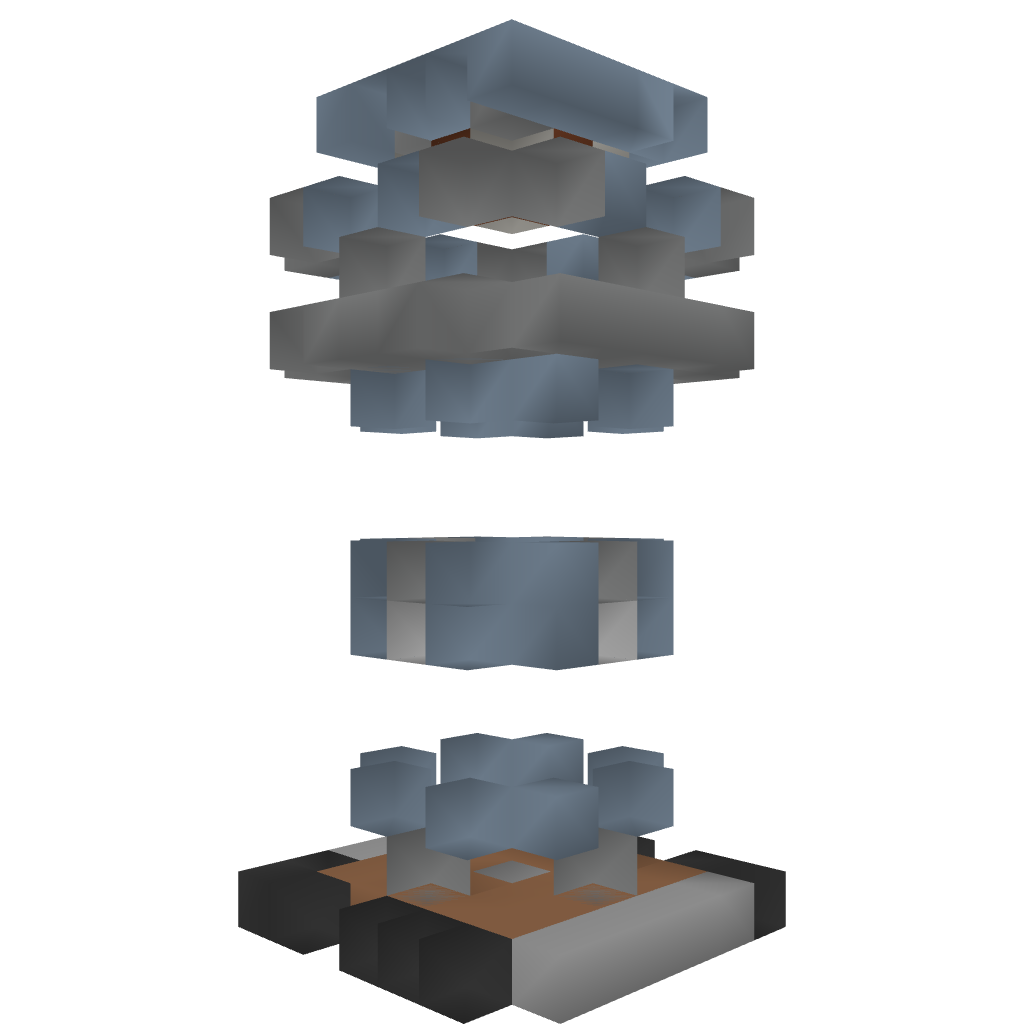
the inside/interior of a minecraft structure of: Stone Tower 1.5